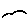
Label: bird